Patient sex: M
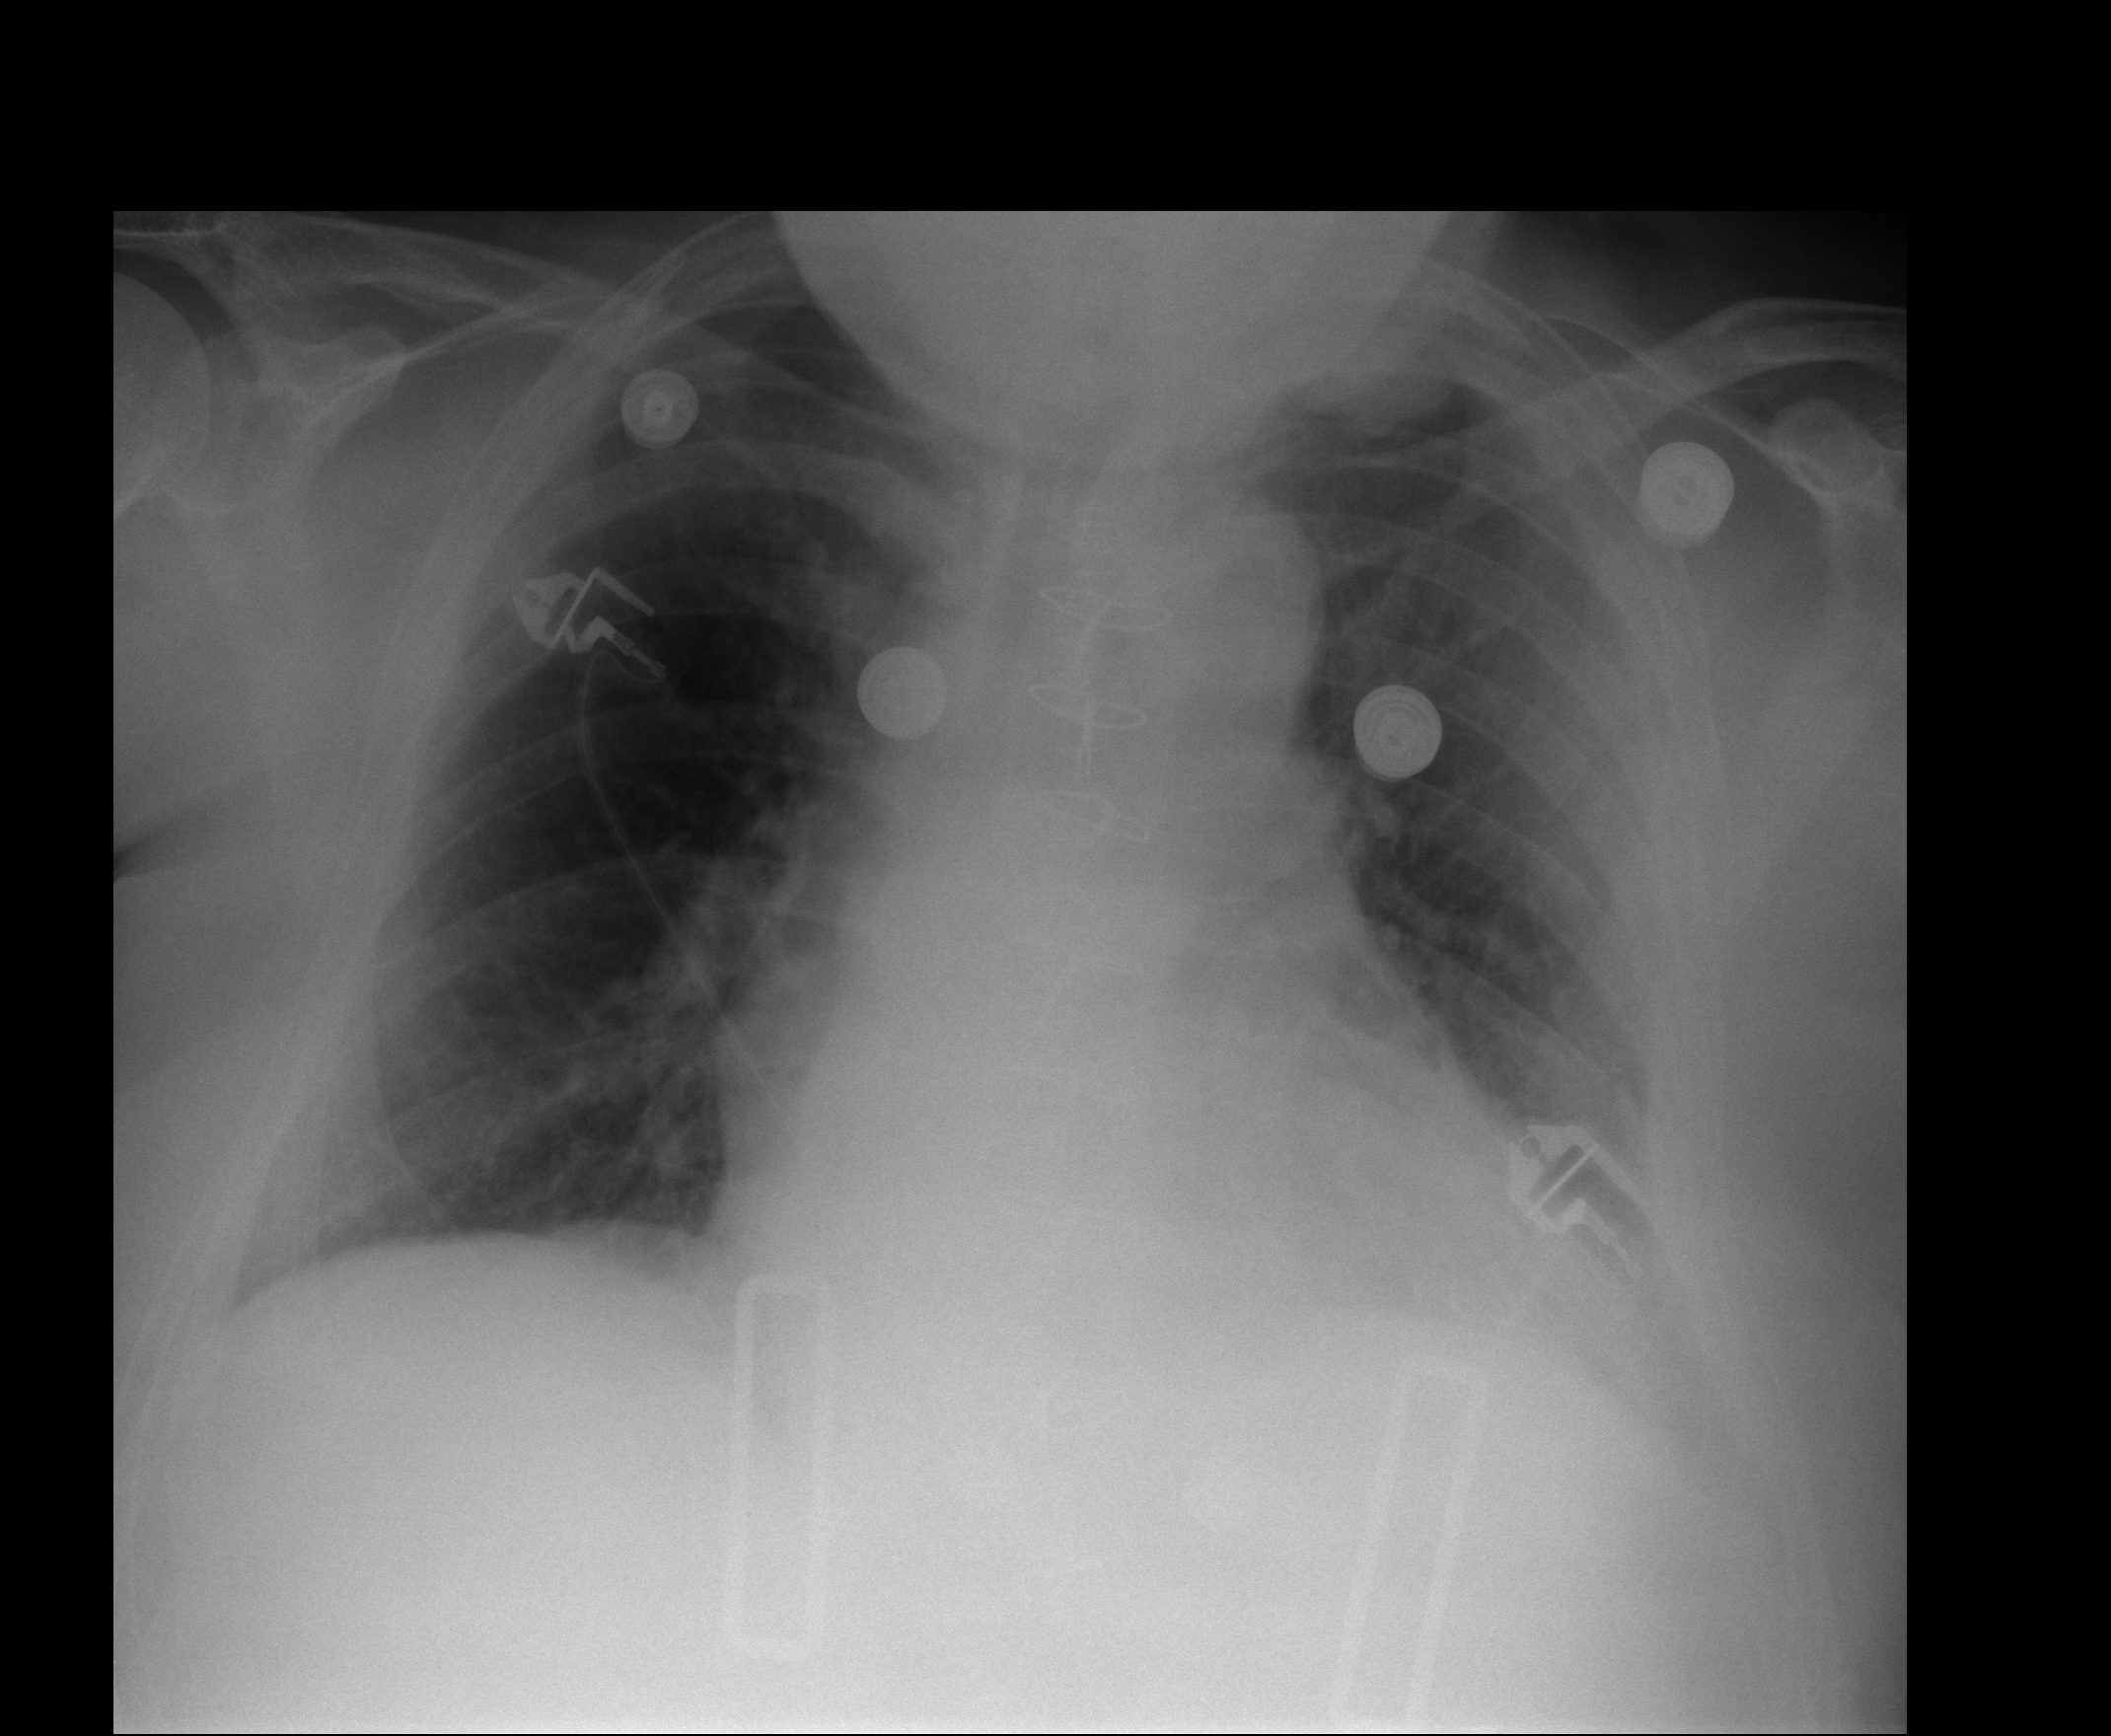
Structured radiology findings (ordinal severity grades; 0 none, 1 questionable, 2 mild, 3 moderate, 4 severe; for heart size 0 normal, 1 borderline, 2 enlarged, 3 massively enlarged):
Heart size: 2
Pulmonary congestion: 0
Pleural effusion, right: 0
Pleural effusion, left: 2
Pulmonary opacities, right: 0
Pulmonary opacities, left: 1
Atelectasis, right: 0
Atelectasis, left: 1